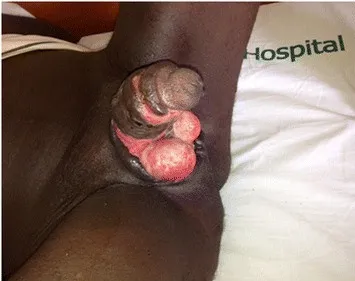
A picture of case report 2. Penile split skin graft a week after grafting and a month from occurrence of event.
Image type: medical_photograph (other_medical_photograph)